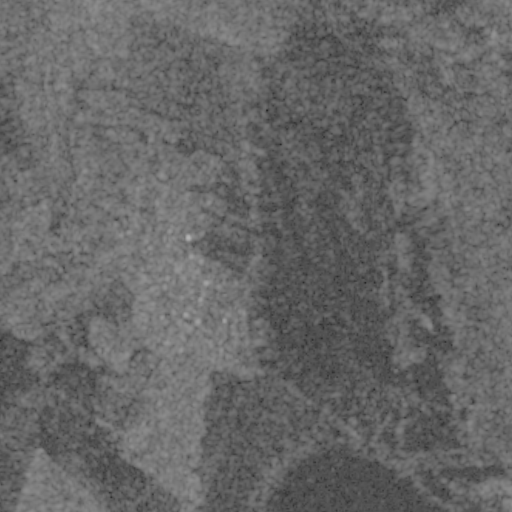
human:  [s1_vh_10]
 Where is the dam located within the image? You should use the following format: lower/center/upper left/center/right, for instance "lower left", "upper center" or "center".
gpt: The dam is located in the lower left of the image.
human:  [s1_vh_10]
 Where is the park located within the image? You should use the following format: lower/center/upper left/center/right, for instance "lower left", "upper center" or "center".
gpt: The park is located in the center left of the image.
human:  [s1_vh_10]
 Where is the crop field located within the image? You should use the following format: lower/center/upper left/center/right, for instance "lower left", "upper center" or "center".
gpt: There is no crop field in the image.

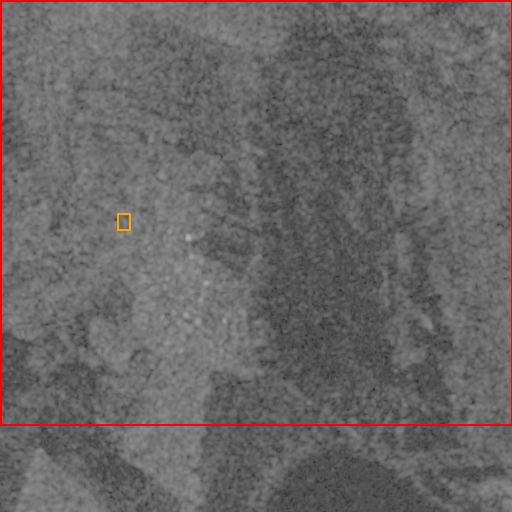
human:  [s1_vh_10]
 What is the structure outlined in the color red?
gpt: The structure outlined in red is a crop field.
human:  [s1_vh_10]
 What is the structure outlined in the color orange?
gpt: The structure outlined in orange is a park.
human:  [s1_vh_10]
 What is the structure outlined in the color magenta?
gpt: There is no magenta outline.